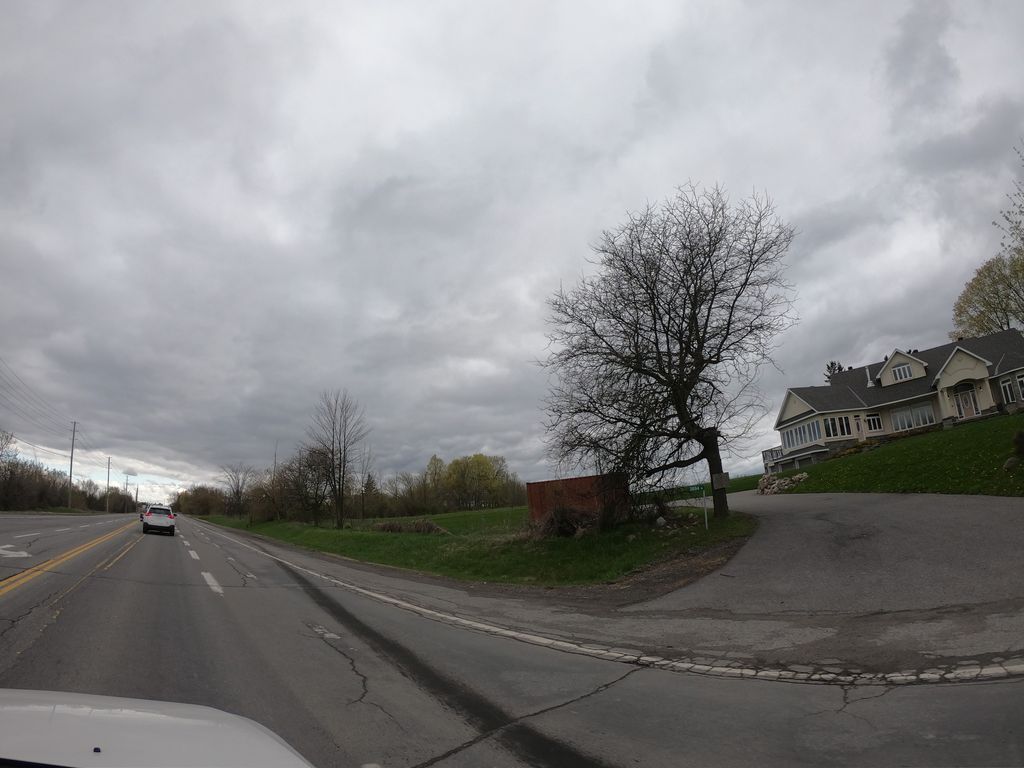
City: ottawa-gatineau